Field crop: maize
Growth stage: 2
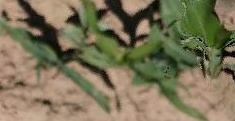
Species: maize